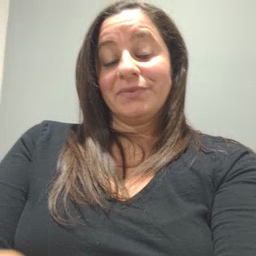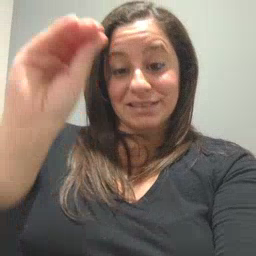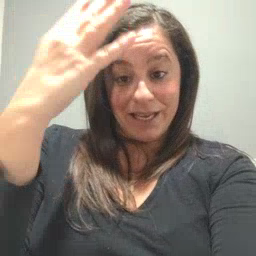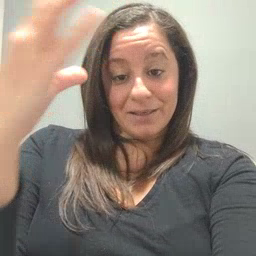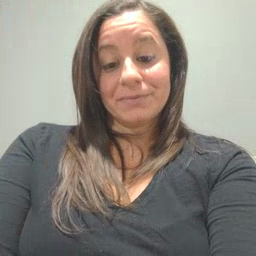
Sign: sun